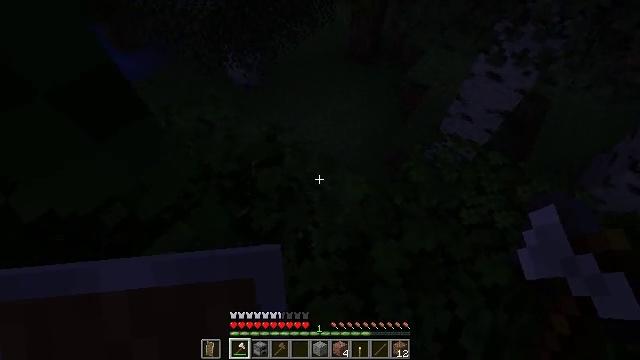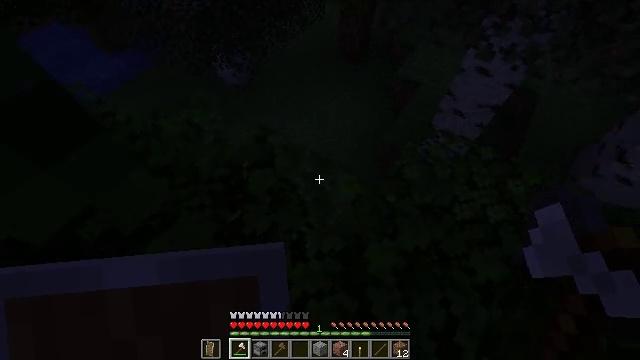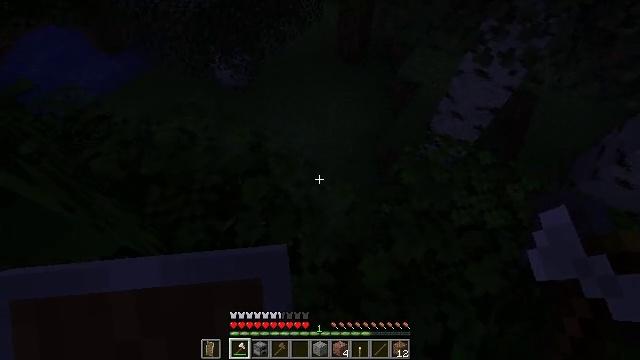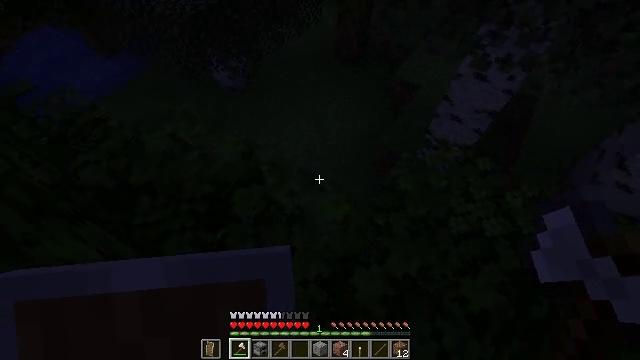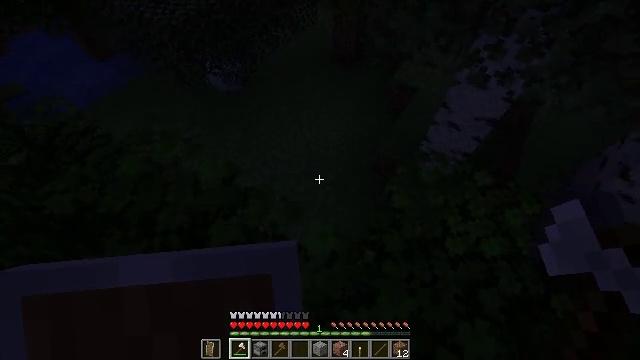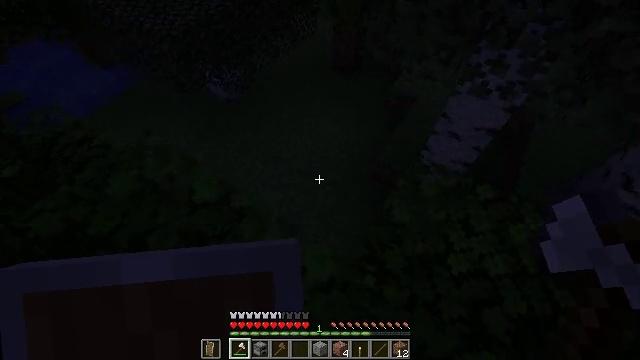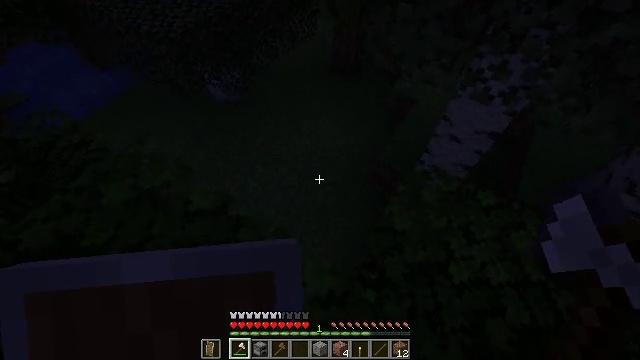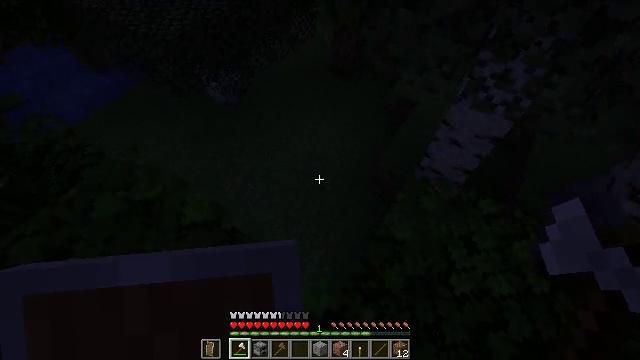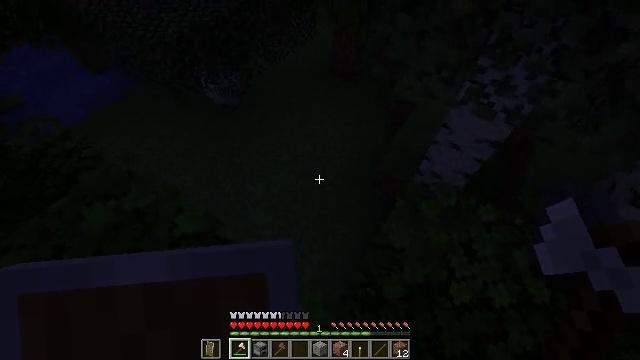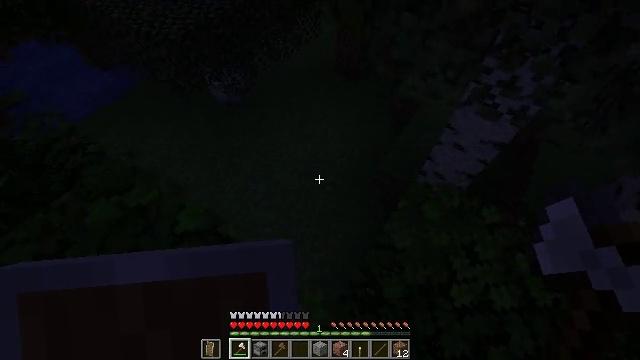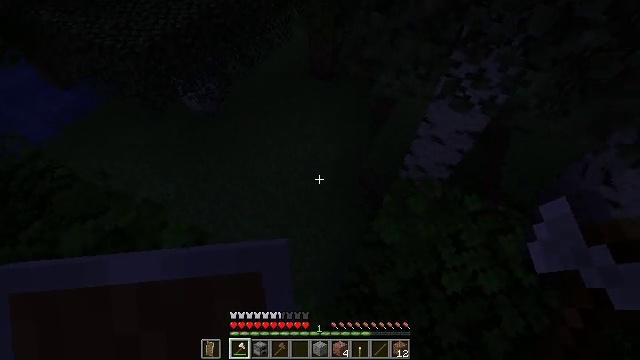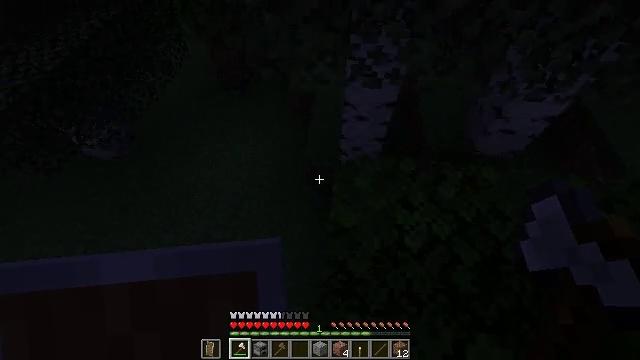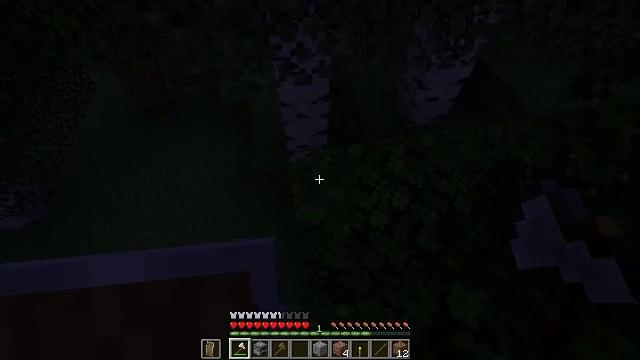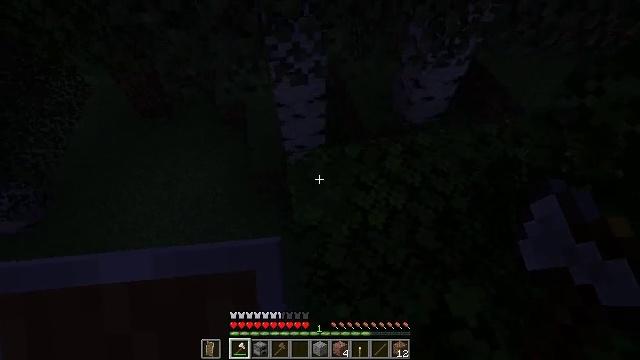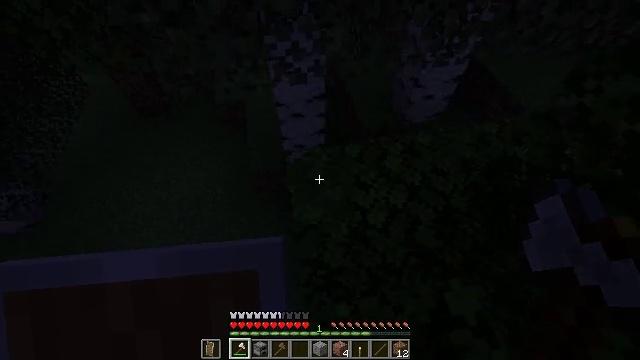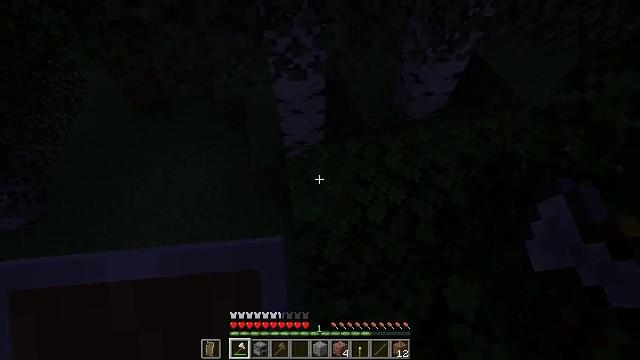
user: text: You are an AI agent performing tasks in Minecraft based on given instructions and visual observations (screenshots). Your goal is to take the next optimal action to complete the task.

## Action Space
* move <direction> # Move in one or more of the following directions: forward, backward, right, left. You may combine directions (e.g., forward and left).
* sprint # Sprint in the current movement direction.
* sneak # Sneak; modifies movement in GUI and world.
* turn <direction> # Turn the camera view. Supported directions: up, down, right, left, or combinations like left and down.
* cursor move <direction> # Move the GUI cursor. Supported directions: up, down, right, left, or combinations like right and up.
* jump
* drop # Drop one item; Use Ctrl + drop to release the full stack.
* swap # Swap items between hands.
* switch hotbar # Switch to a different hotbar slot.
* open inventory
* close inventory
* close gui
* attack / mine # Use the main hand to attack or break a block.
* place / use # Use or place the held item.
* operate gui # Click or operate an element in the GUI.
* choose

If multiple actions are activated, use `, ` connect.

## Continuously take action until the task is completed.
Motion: motion action
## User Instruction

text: Hunt a tropical fish.
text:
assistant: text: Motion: move forward, turn right
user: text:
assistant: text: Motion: move forward
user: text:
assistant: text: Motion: move forward
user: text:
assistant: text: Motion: move forward
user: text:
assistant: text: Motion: move forward, turn up
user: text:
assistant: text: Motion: no_op
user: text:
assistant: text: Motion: no_op
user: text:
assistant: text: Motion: no_op
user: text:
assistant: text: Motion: turn left
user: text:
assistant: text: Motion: turn right
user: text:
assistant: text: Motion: turn right
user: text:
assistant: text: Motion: turn right
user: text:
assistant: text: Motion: no_op
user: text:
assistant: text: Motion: no_op
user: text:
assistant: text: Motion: no_op
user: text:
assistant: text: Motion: no_op
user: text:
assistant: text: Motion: no_op
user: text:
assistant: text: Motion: turn right
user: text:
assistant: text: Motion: turn right and up
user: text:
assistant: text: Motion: turn right and up
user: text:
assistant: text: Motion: turn right and up
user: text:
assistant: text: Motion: turn right
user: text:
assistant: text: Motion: turn right
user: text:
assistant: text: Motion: no_op
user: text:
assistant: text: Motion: no_op
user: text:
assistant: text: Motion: turn left
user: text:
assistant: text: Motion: turn up
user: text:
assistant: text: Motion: turn right and up
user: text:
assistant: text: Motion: move forward, turn right and up
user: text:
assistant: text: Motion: move forward